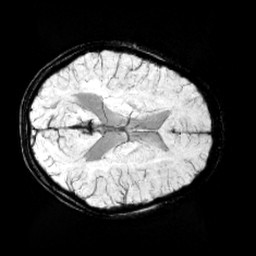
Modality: minIP
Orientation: axial
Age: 12
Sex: female
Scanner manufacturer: siemens
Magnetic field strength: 3 T
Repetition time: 0.027 s
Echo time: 0.02 s